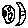
Label: moon